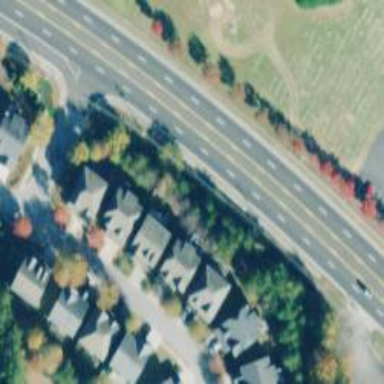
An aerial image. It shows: Primary road with asphalt surface.